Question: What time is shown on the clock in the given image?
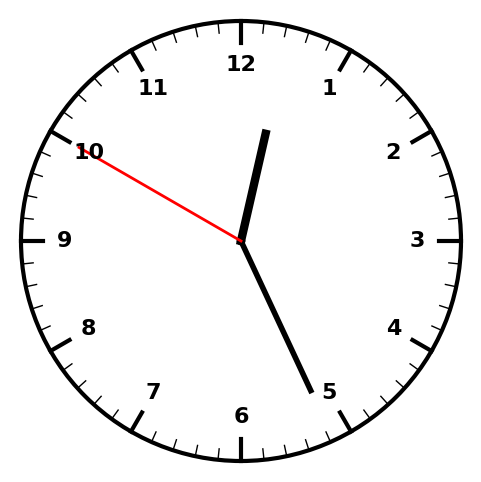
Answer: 12:25:50